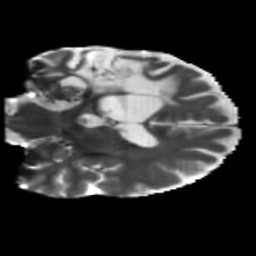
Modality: T2w
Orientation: coronal
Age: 46
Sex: male
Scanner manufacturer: siemens
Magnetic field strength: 3 T
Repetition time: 5.47 s
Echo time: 0.0854 s